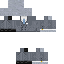
A male human skin with medium skin, wearing brown long hair dressed in a blue suit and black pants, featuring a closed mouth.